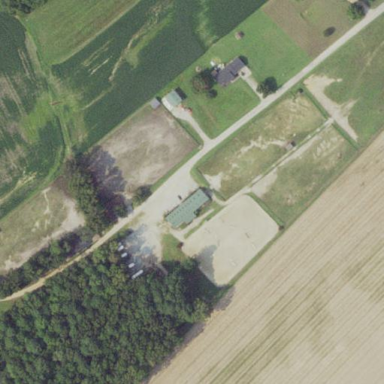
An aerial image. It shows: Farmyard used for horse riding activities.